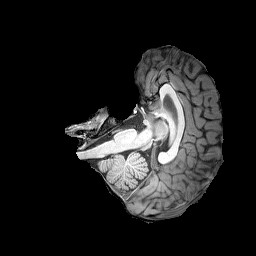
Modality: T1w
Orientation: axial
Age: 17
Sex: female
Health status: healthy